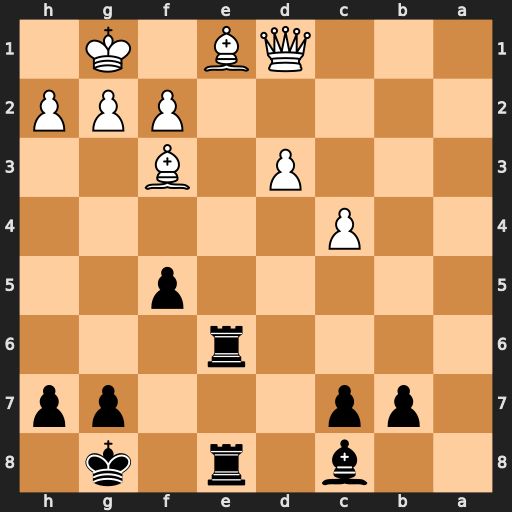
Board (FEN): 2b1r1k1/1pp3pp/4r3/5p2/2P5/3P1B2/5PPP/3QB1K1
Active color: b
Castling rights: -
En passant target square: -
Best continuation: Rxe1+ Qxe1 Rxe1#